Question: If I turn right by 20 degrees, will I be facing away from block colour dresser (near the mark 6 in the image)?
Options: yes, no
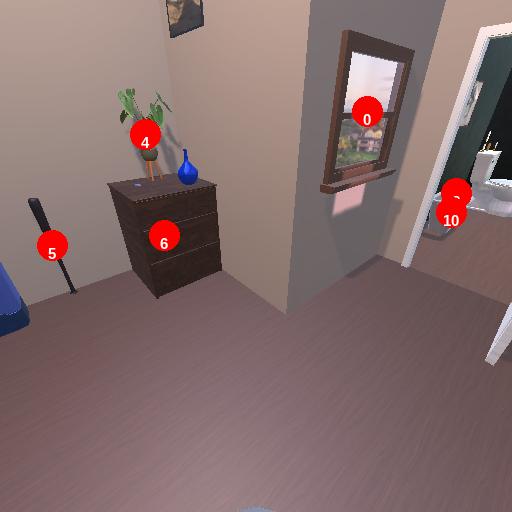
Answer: yes